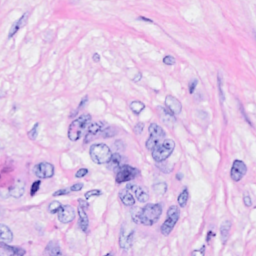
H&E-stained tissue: Breast